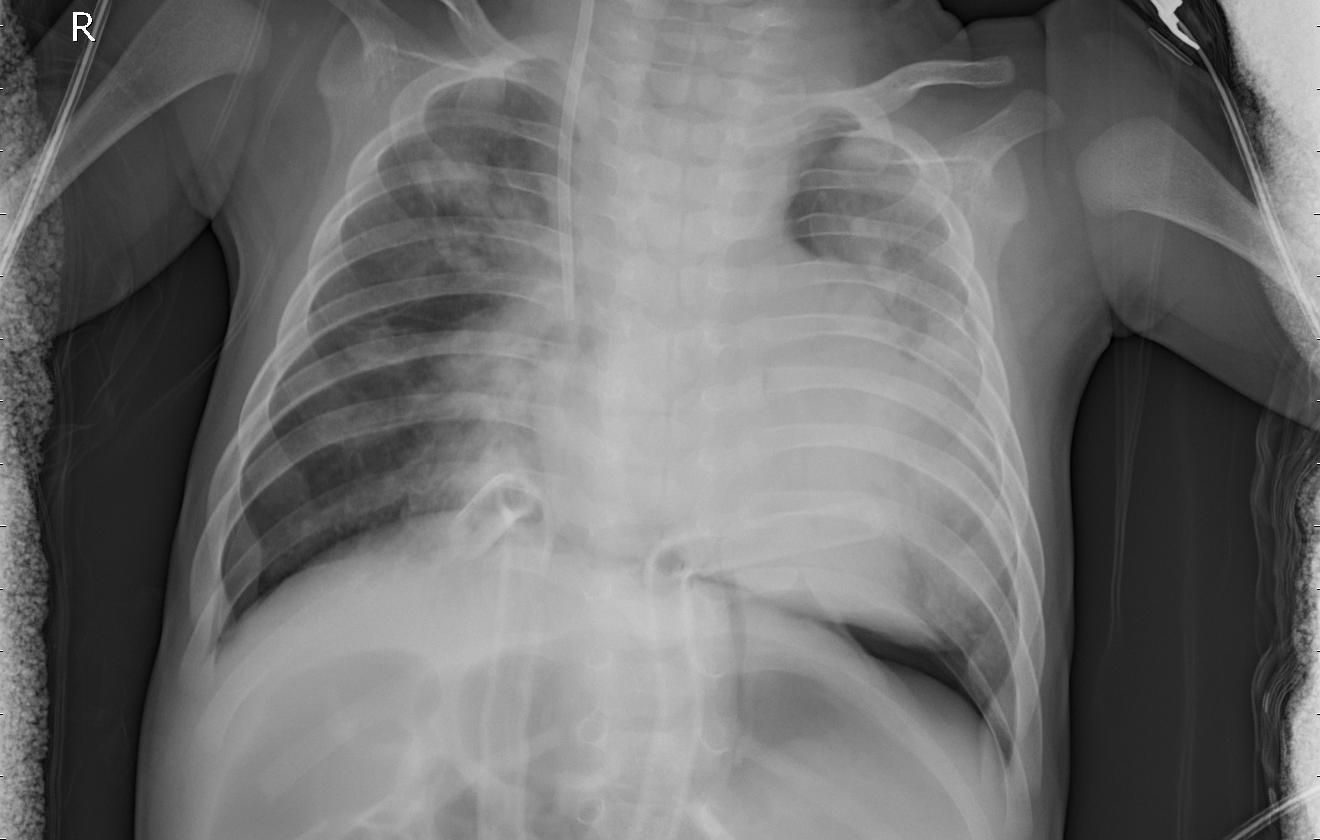
Diagnosis: PNEUMONIA